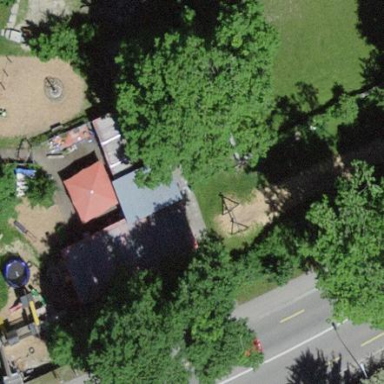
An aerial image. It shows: Playground area for leisure activities on the land.